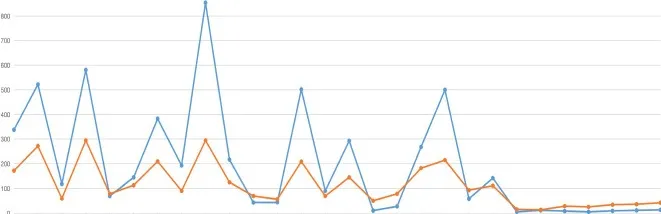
The blue line represents lipase, the orange one represents amylase, the patient's liver function, and ,pancreatic enzyme levels gradually returned to normal after surgery.
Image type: chart (chart)